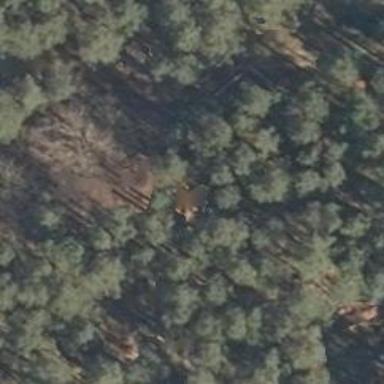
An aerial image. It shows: Shelter that serves as hunting stand.